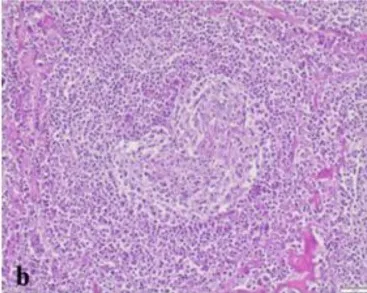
Histological examination: Castleman's disease of hyaline vascular type. . (b) Atrophic follicles of the Castleman type vascular hyaline. (HE, medium magnification).
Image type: pathology (h&e)